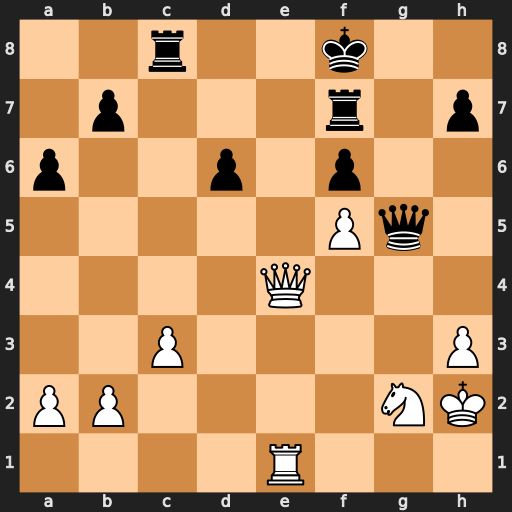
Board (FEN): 2r2k2/1p3r1p/p2p1p2/5Pq1/4Q3/2P4P/PP4NK/4R3
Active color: w
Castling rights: -
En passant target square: -
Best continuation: Nf4 Kg8 Rg1